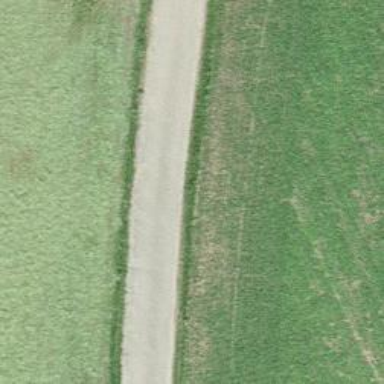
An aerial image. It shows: Track with grade 1 quality.